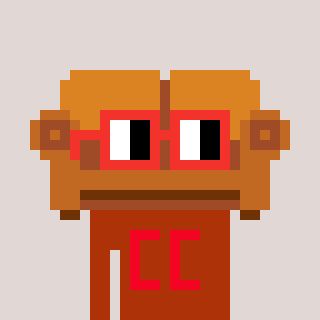
a pixel art character with square red glasses, a couch-shaped head and a hotbrown-colored body on a warm background